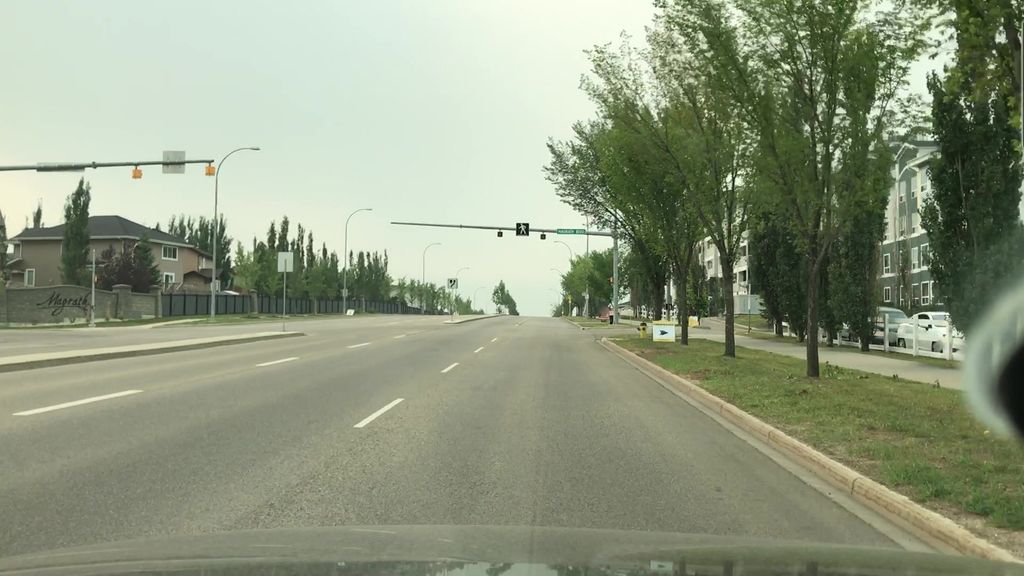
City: edmonton